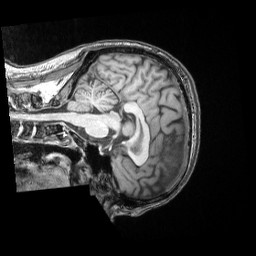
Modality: T1w
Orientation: sagittal
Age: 41
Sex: male
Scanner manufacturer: siemens
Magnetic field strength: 3 T
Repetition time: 2 s
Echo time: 0.00339 s